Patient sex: F
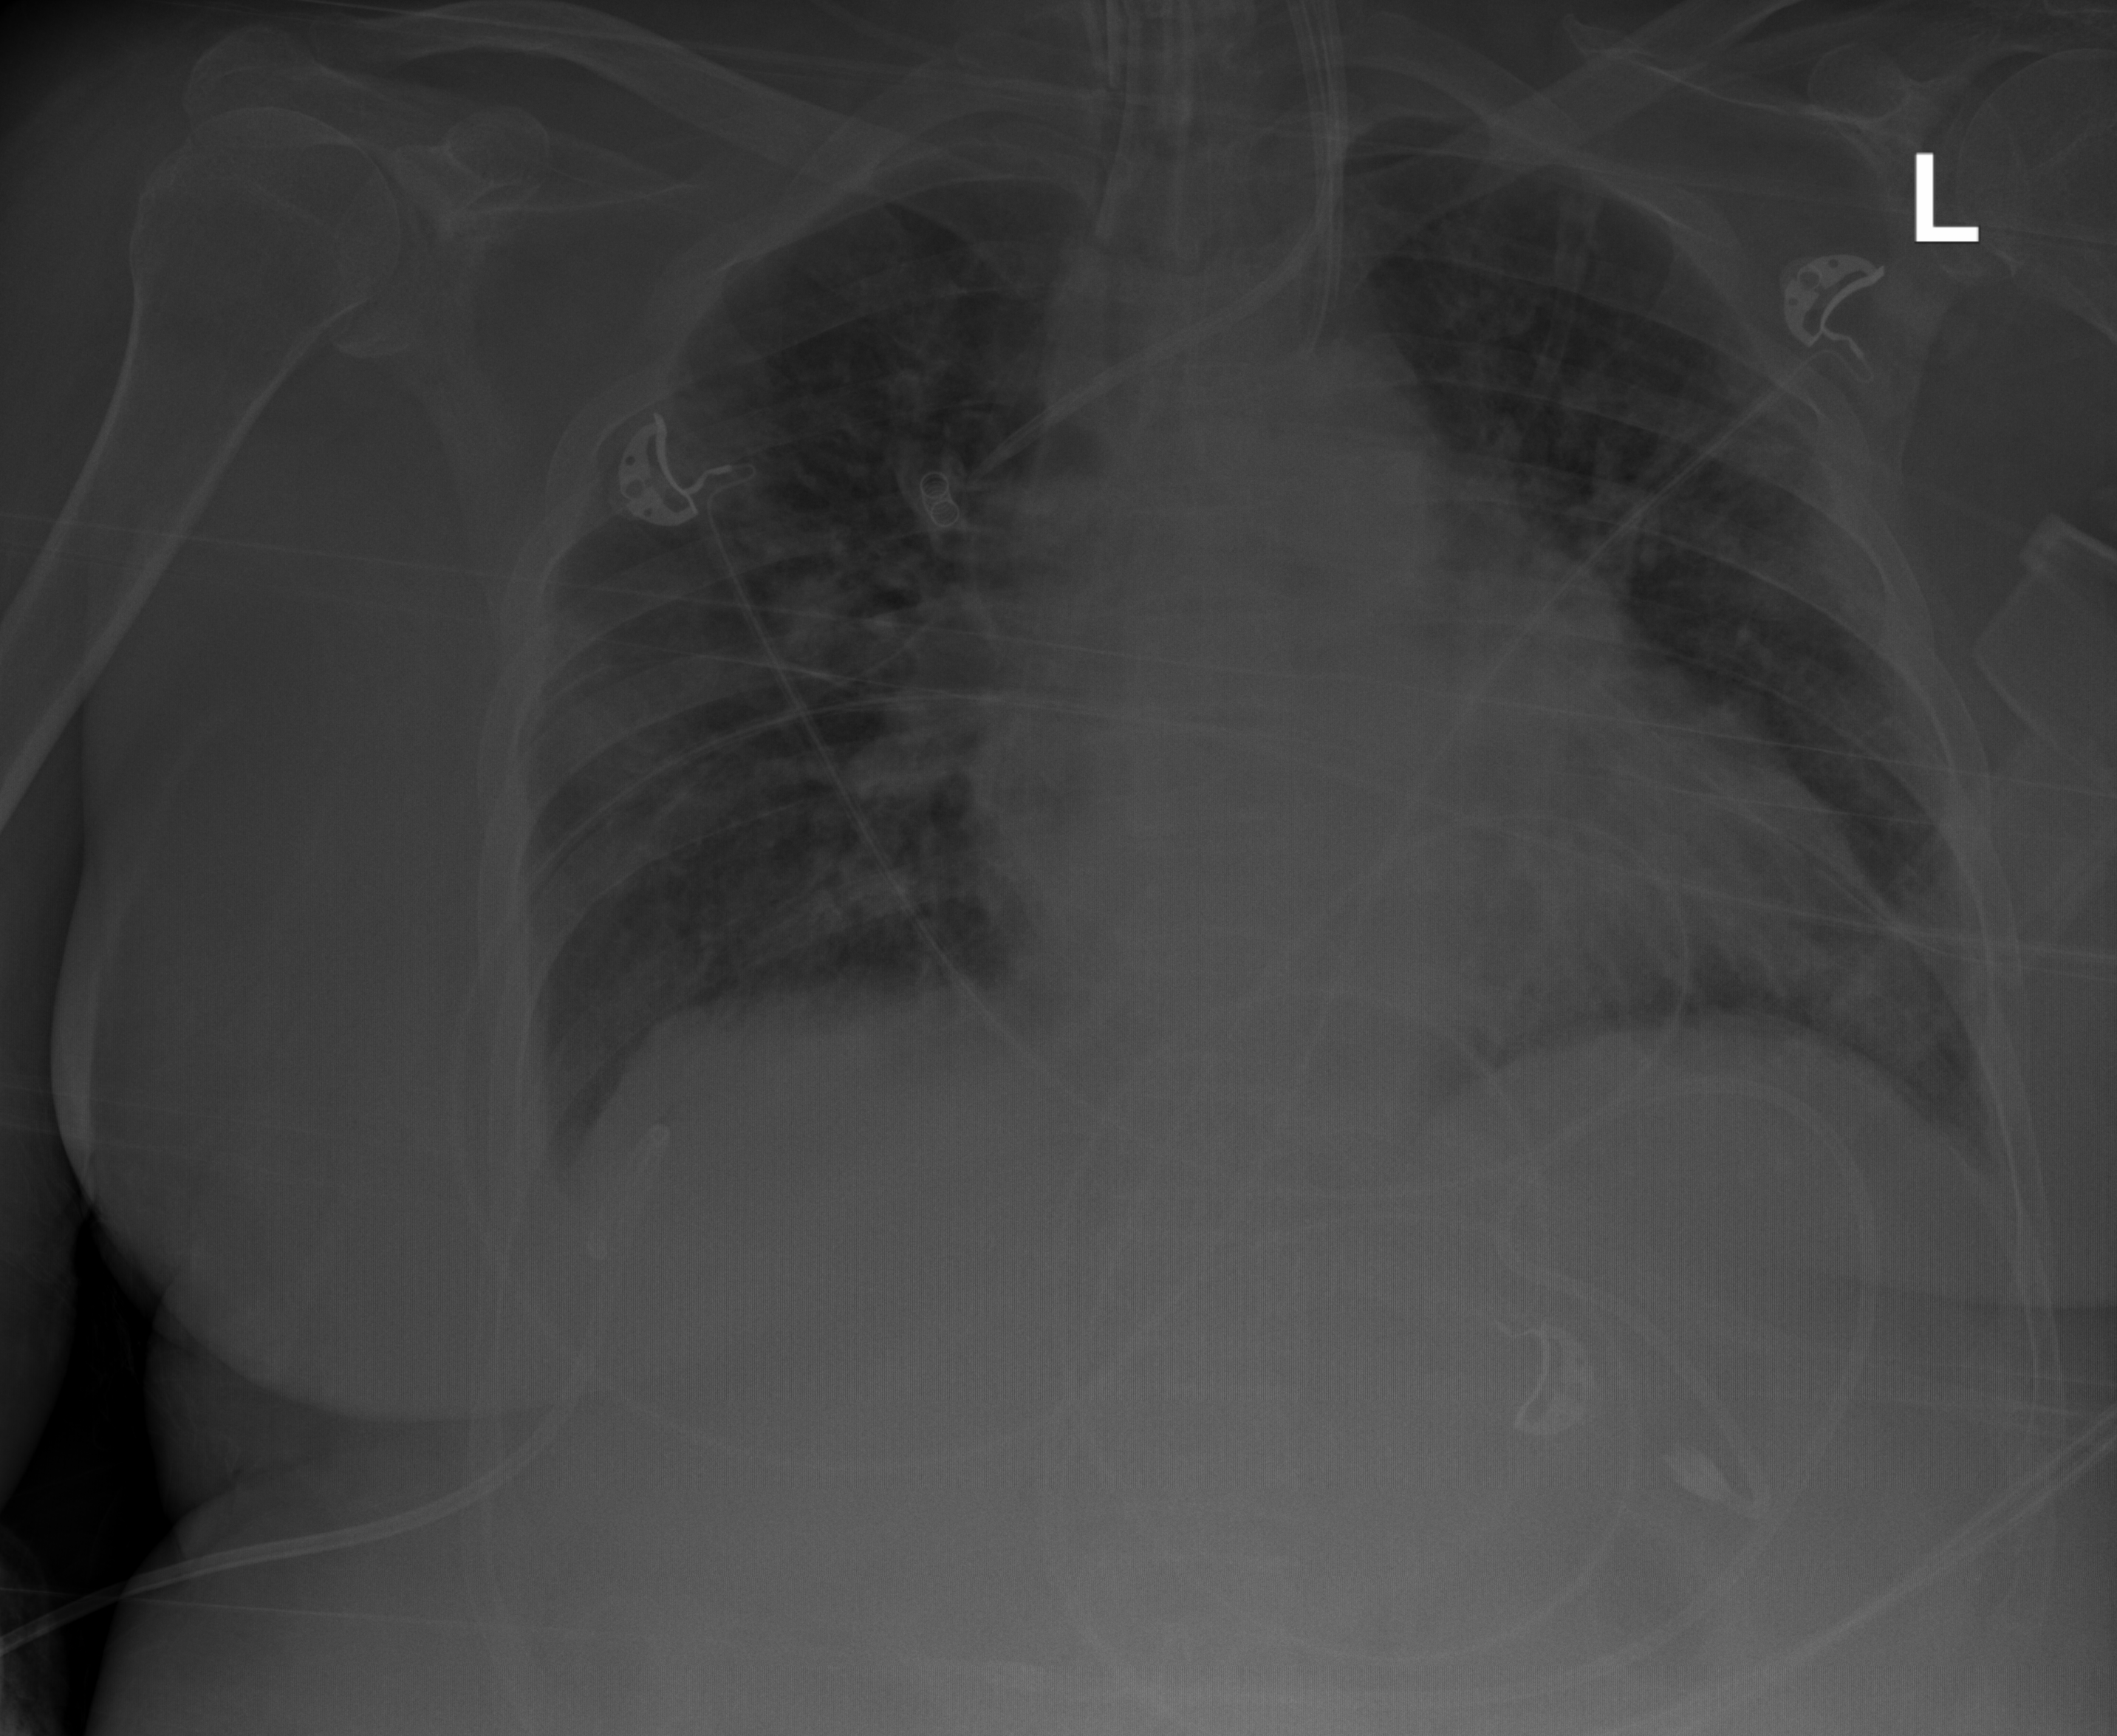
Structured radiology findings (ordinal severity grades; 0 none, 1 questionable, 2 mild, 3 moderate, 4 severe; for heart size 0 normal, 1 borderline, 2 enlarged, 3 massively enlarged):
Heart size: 2
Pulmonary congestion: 2
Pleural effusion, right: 2
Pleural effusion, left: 0
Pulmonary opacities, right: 2
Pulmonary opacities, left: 2
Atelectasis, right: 2
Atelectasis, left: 2